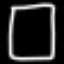
Label: square